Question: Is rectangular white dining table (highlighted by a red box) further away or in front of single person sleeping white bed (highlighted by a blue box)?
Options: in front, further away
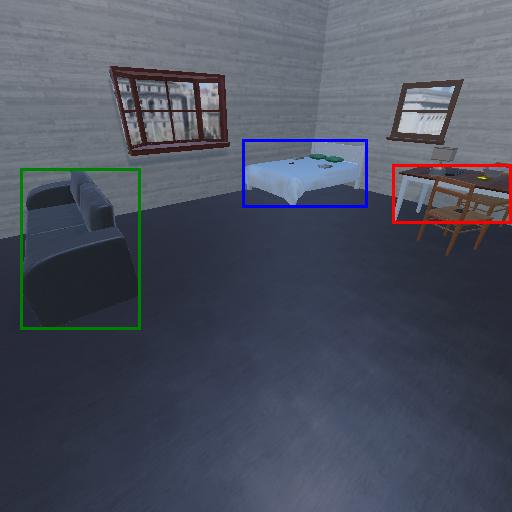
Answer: in front